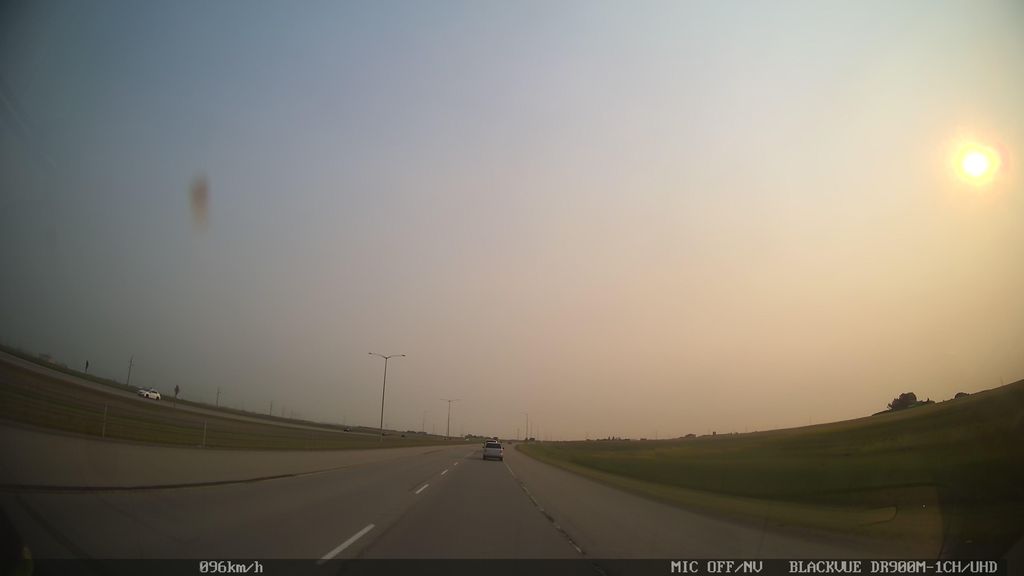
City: calgary